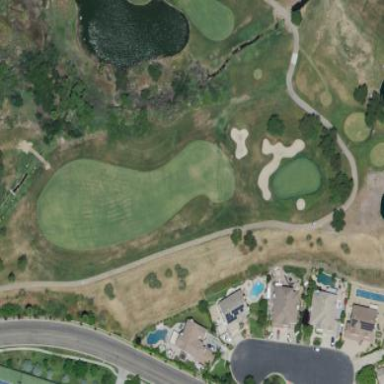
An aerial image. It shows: Golf fairway surrounded by grass.